Field crop: maize
Growth stage: 2
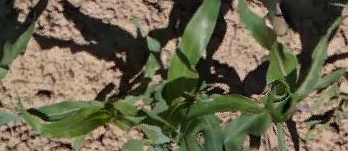
Species: maize